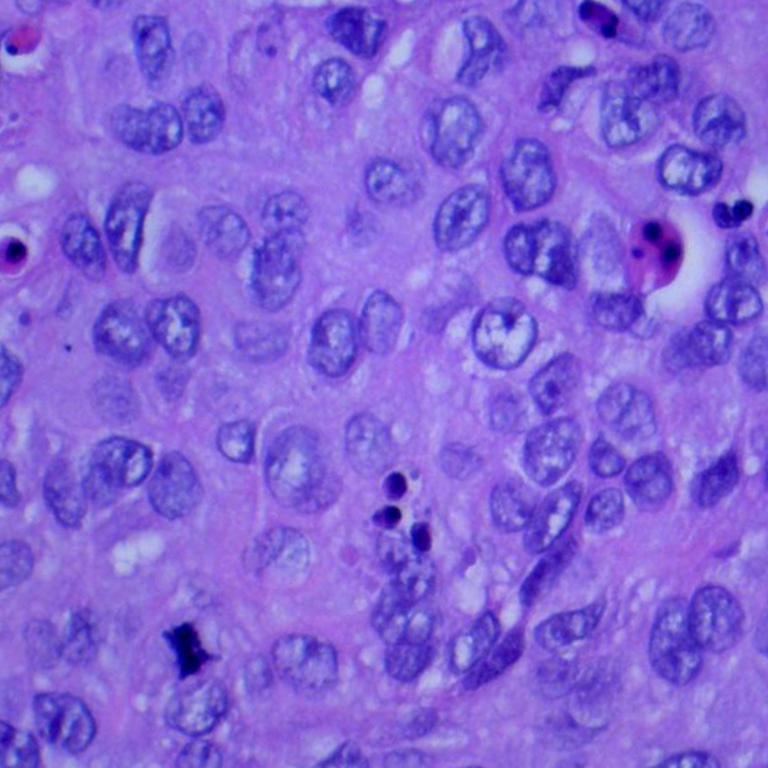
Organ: lung
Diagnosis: squamous carcinomas